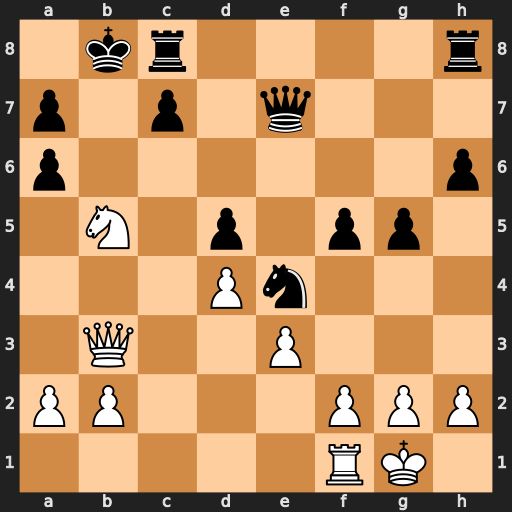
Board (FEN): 1kr4r/p1p1q3/p6p/1N1p1pp1/3Pn3/1Q2P3/PP3PPP/5RK1
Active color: w
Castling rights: -
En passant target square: -
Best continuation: Nd6+ Ka8 Qb7#